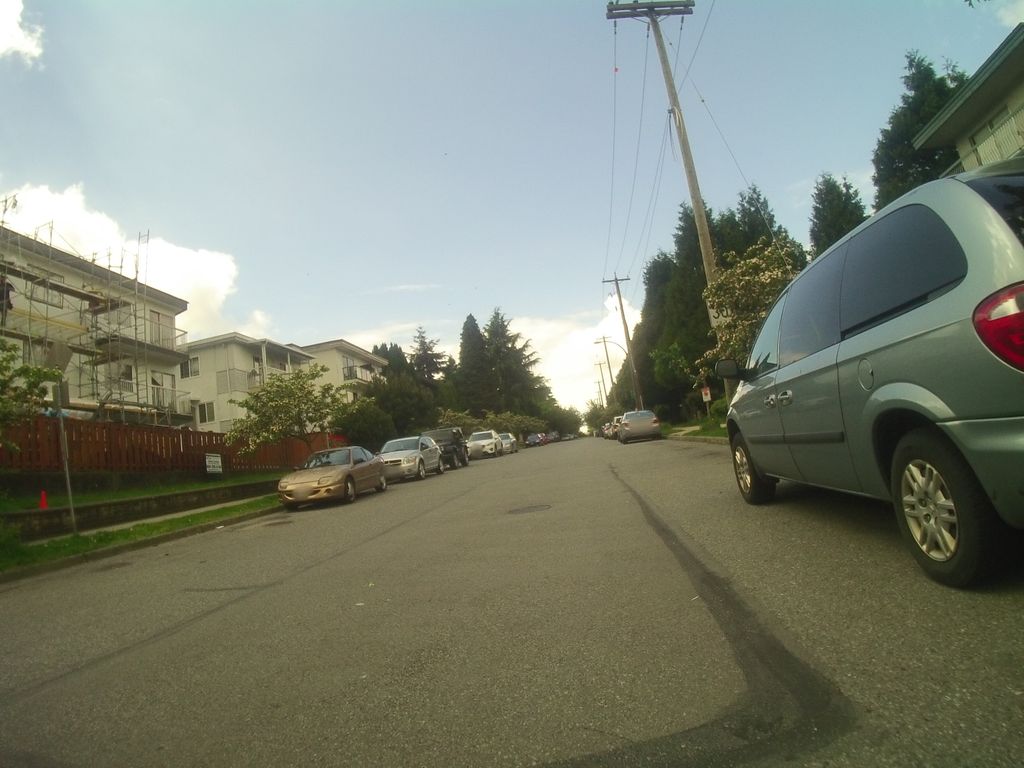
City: vancouver